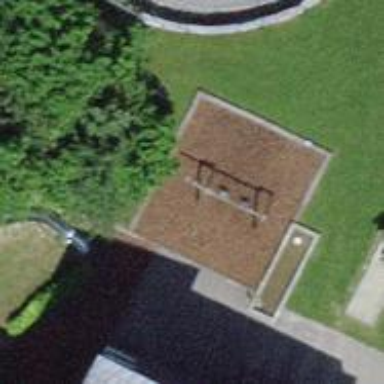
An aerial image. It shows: Playground area for leisure activities on the land.